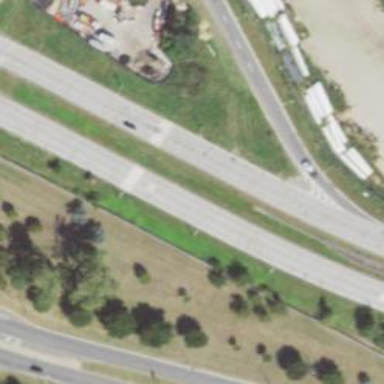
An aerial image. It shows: This image shows trunk highway that functions as expressway.